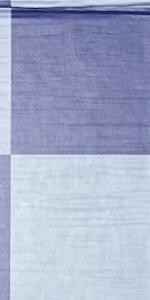
Label: Empty